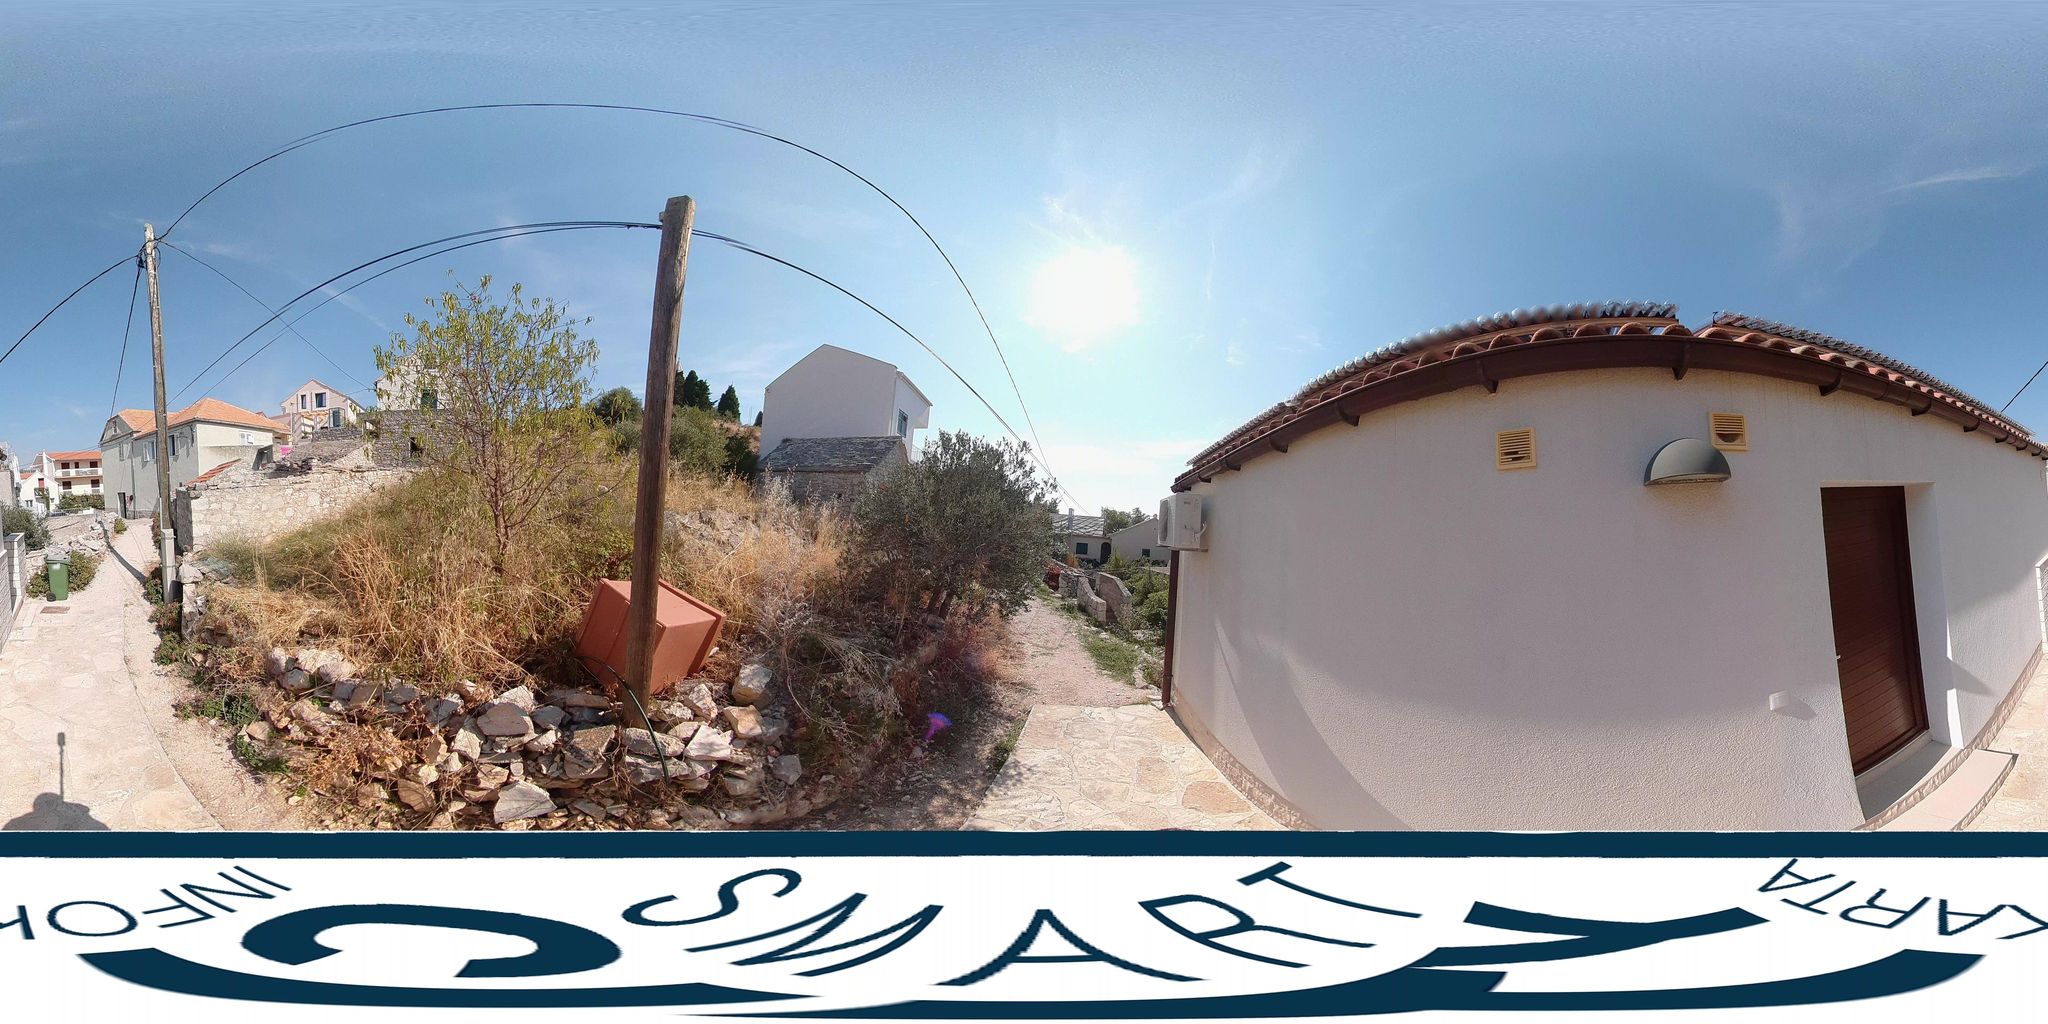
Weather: snowy
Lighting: day
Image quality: good
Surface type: driving surface
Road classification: pedestrian, footway
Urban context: low density rural
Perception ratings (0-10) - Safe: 3.32, Lively: 1.21, Beautiful: 5.41, Boring: 5.66, Depressing: 7.58, Wealthy: 1.87